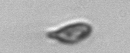
Label: Cryptophyta